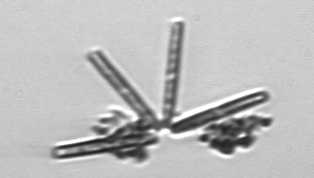
Label: Thalassionema